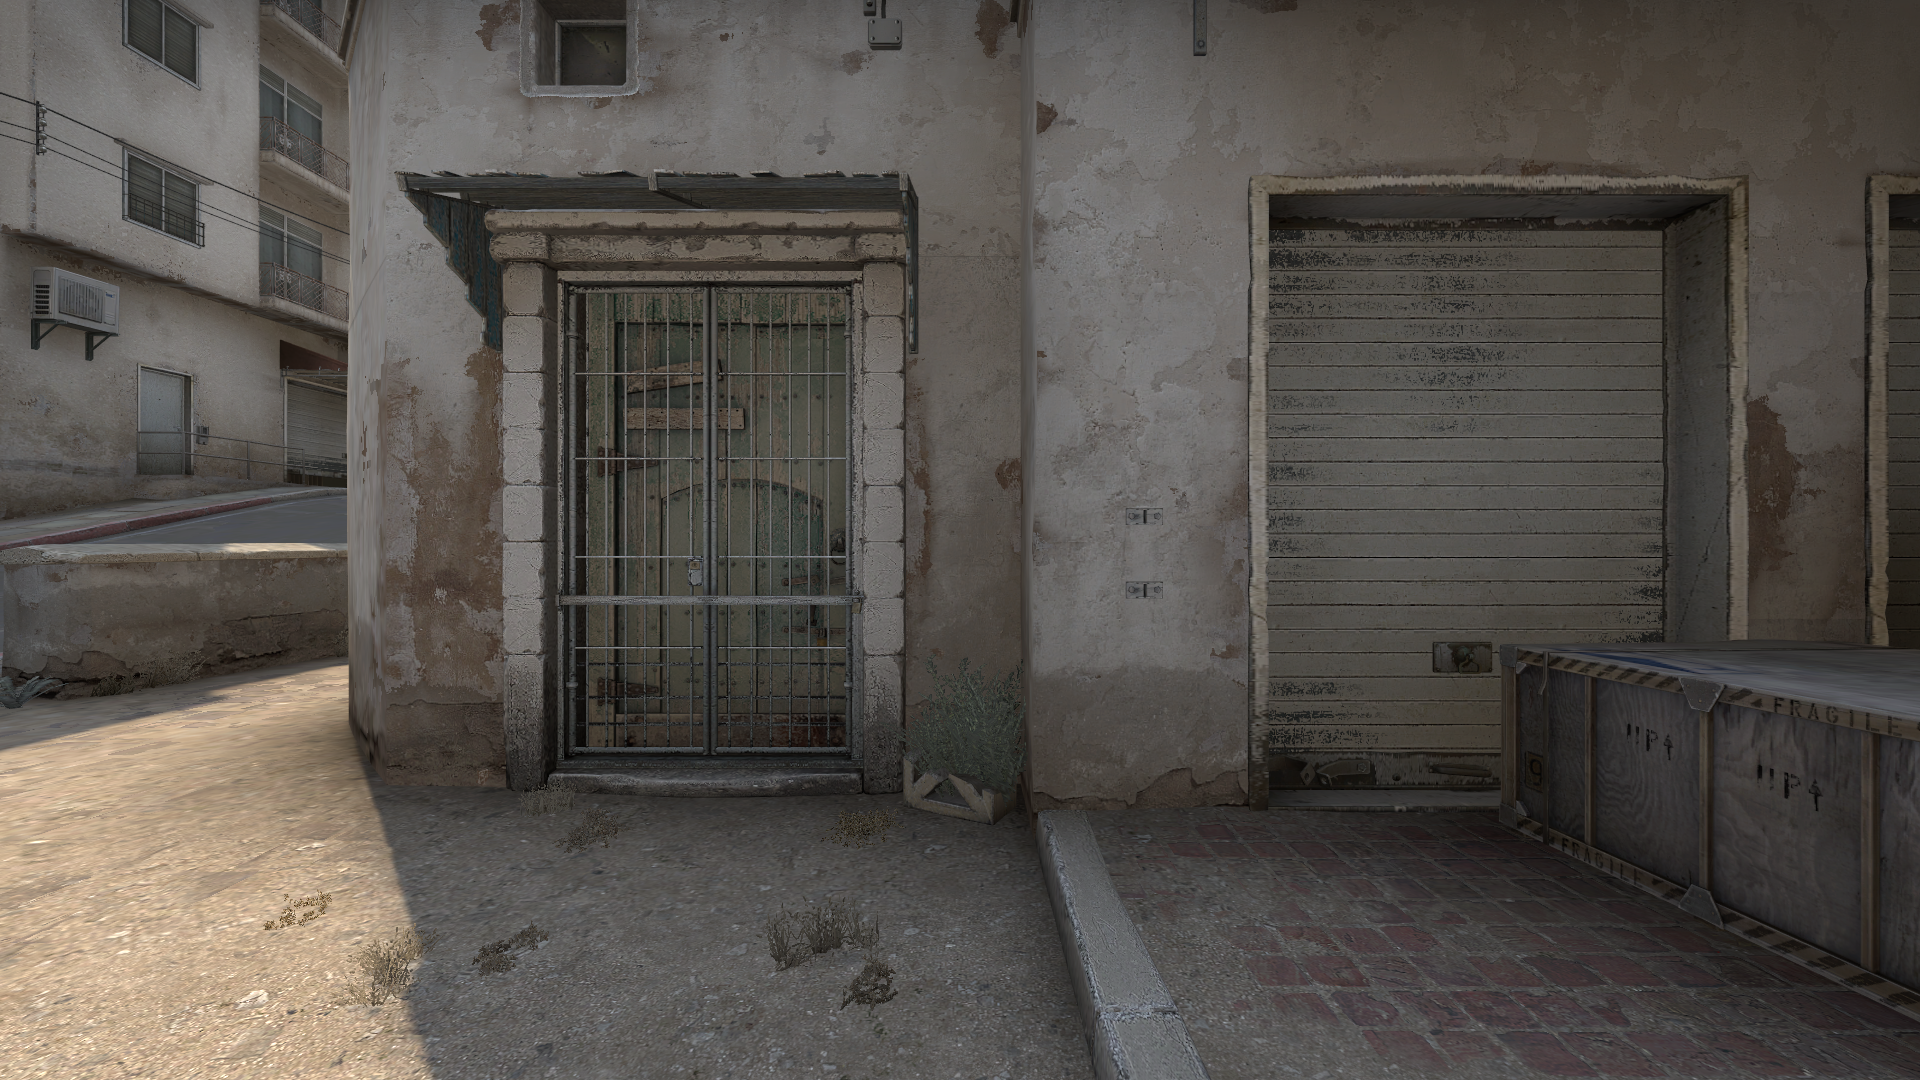
Map: de_dust2